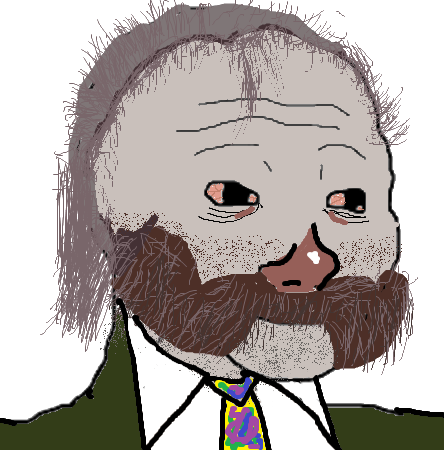
Label: 5_Doomer